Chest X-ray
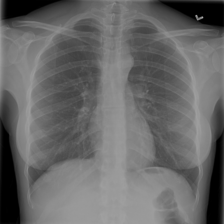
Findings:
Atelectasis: negative
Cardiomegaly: negative
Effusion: negative
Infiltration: negative
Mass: negative
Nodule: negative
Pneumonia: negative
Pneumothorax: negative
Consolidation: negative
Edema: negative
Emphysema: negative
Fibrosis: negative
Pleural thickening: negative
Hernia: negative